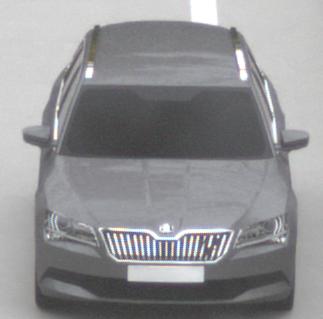
Make: Skoda
Model: Superb Combi 1.4 TSI
Detailed model: Superb (III) Combi
Model produced from: 2015/09
Model produced until: 2018/06
Doors: 5
Color: gray
Road condition: dry road
Daytime: midday
Contrast: low contrast